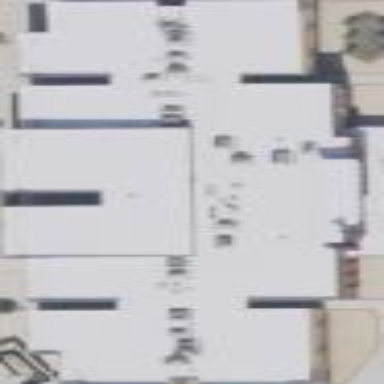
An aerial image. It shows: Cinema building.